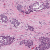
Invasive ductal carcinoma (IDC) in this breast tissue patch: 1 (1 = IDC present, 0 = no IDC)